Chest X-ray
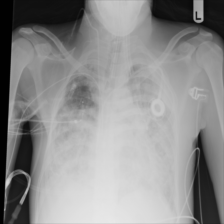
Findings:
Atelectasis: negative
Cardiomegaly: negative
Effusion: negative
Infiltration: positive
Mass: negative
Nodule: negative
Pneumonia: negative
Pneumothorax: negative
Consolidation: negative
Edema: negative
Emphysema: negative
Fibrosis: negative
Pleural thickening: negative
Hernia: negative